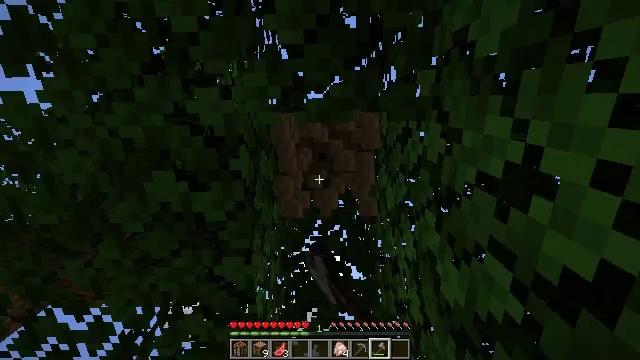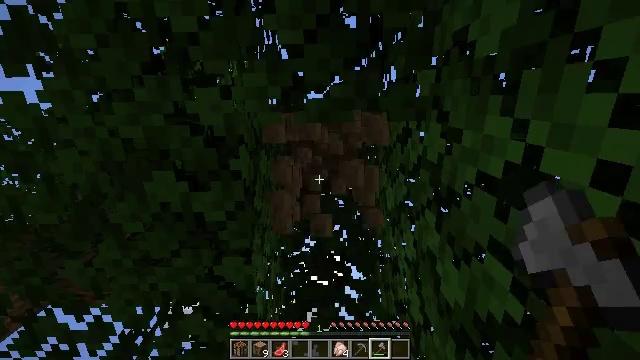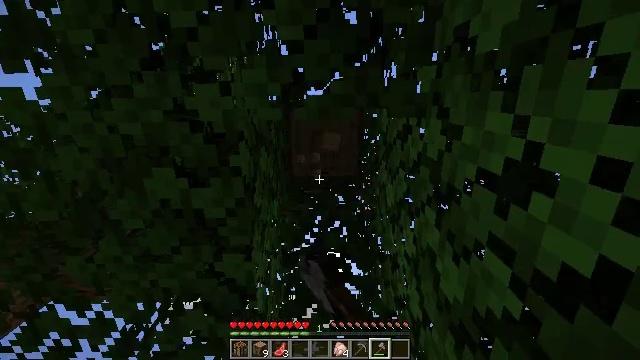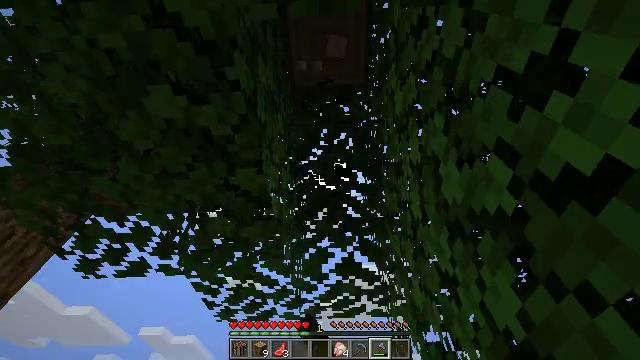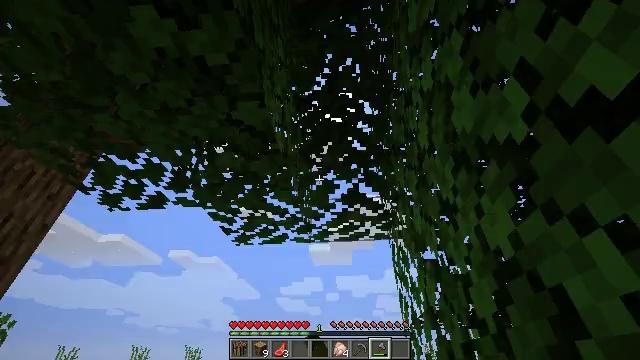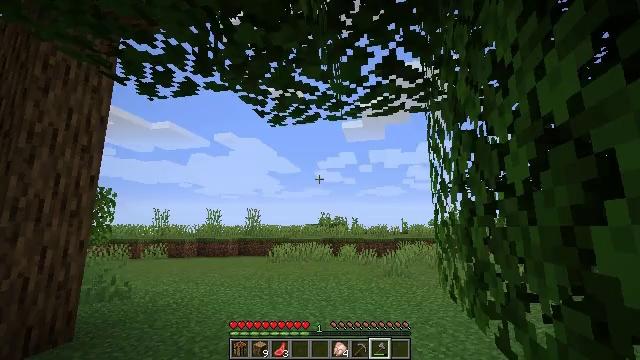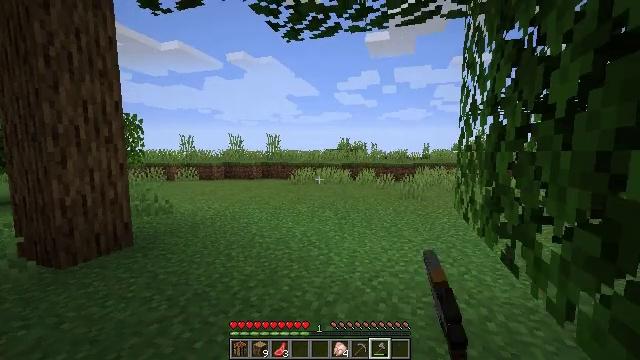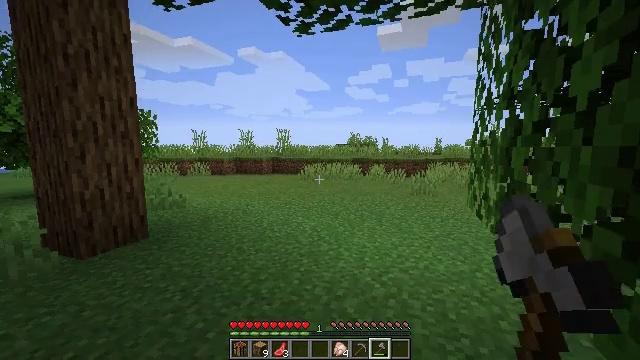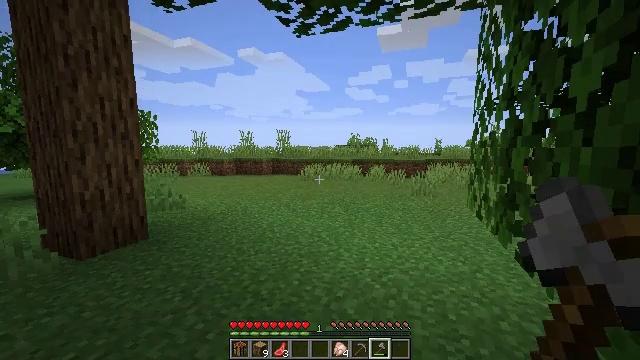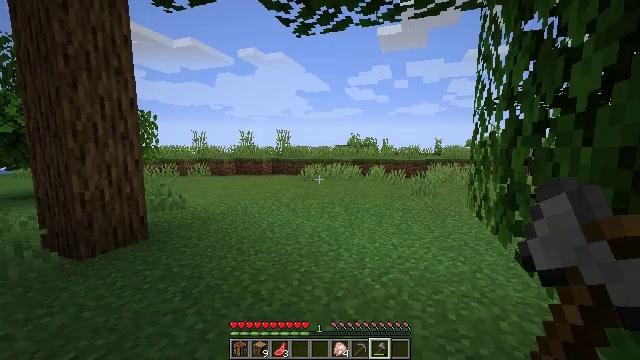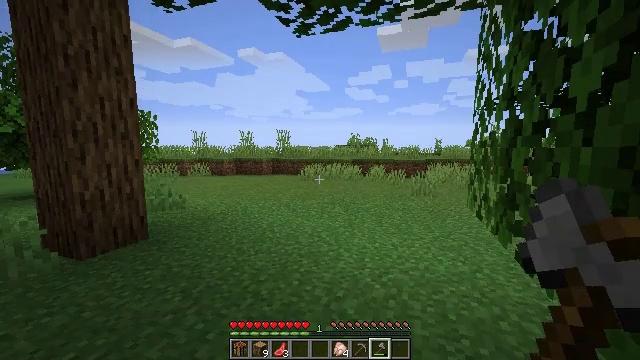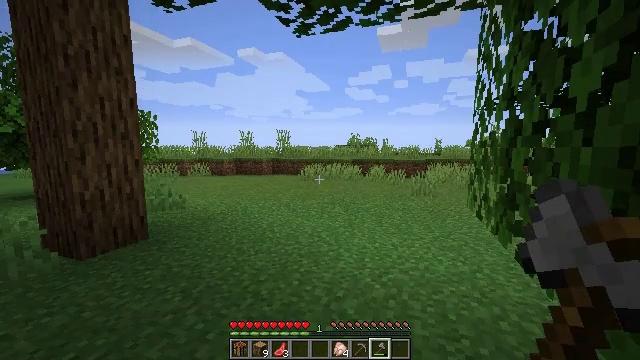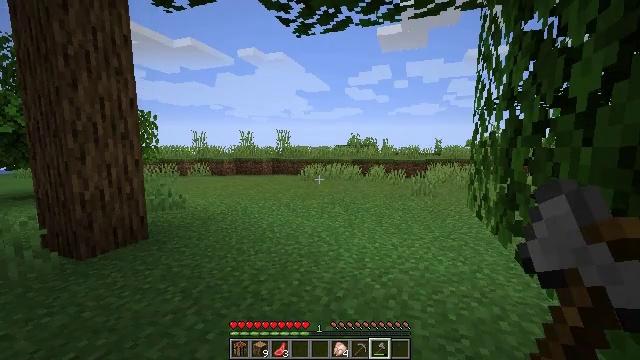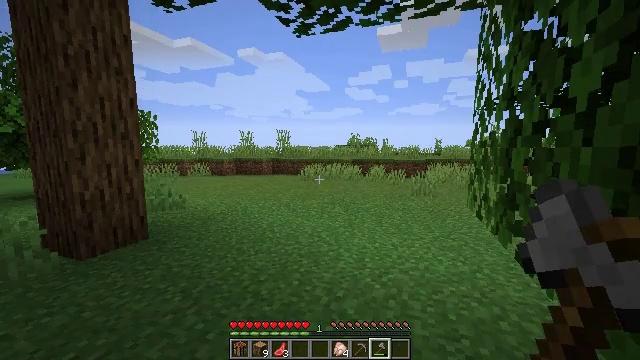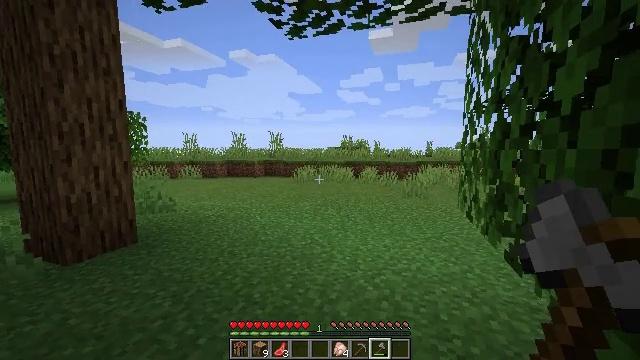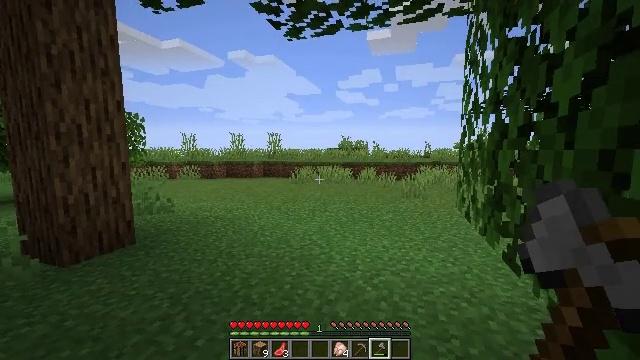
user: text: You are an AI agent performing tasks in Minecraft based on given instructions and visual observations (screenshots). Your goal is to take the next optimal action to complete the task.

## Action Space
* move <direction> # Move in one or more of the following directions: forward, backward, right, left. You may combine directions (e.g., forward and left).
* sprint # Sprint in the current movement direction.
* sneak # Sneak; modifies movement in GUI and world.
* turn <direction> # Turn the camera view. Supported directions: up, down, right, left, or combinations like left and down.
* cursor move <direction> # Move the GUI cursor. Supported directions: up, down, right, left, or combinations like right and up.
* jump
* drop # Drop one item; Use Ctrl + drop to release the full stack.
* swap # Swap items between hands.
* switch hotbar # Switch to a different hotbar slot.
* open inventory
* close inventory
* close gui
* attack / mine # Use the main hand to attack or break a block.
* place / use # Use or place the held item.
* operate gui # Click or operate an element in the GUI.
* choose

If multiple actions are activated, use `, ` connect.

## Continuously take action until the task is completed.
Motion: motion action
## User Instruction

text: Kill mobs.
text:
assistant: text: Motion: attack / mine
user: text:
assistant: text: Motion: no_op
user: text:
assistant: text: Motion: turn left and down
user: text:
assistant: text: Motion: turn left and down
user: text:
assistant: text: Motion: turn left and down
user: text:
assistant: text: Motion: turn left and down
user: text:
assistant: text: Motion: turn left and down
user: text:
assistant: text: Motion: no_op
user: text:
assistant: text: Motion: no_op
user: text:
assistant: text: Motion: no_op
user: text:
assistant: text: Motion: no_op
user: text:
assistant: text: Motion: no_op
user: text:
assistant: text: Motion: no_op
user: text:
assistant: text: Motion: turn right
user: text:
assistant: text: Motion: no_op
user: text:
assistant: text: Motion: no_op
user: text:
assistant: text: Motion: no_op
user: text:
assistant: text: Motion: move forward
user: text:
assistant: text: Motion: move forward and move right
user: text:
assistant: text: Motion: move forward and move right, sprint
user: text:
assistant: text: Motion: move forward and move right, sprint
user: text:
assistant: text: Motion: move forward and move right, sprint
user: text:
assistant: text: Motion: move forward and move right, sprint
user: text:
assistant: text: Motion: move forward and move right, sprint
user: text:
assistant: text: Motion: move forward, sprint
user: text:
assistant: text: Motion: move forward, sprint
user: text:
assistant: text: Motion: move forward, sprint
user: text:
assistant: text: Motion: move forward, sprint
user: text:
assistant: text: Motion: move forward, sprint
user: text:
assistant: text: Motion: move forward, sprint